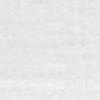
Label: no_change